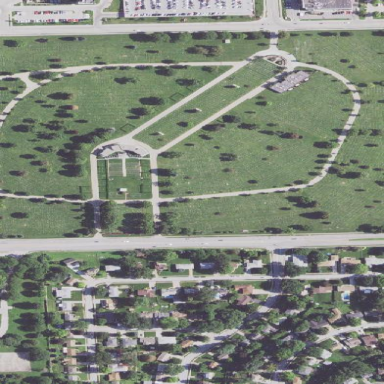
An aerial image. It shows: Cemetery.